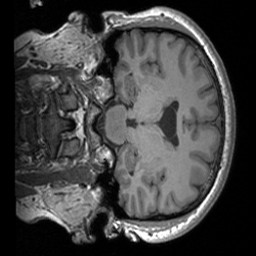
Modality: T1w
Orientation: coronal
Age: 31
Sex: female
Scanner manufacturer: siemens
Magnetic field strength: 3 T
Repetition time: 1.9 s
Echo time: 0.00252 s